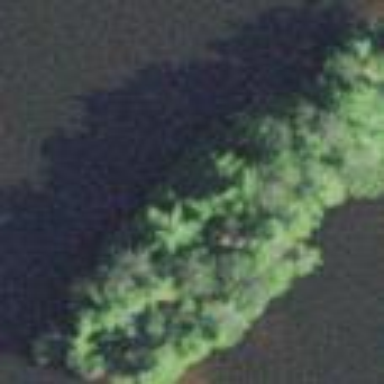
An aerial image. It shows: Islet in woodland nature reserve.